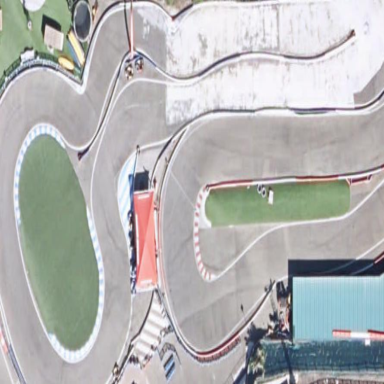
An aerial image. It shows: Raceway for motor sports.